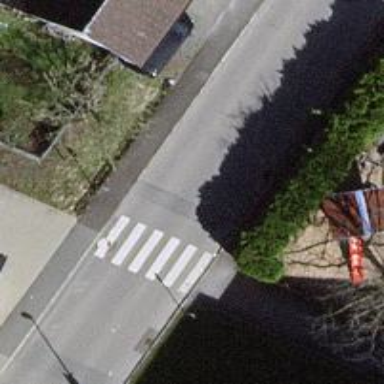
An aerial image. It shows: Uncontrolled zebra crossing with white markings on the road.